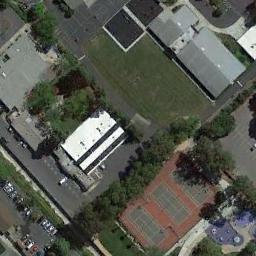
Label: tennis_court